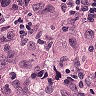
Metastatic tissue present: yes